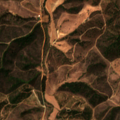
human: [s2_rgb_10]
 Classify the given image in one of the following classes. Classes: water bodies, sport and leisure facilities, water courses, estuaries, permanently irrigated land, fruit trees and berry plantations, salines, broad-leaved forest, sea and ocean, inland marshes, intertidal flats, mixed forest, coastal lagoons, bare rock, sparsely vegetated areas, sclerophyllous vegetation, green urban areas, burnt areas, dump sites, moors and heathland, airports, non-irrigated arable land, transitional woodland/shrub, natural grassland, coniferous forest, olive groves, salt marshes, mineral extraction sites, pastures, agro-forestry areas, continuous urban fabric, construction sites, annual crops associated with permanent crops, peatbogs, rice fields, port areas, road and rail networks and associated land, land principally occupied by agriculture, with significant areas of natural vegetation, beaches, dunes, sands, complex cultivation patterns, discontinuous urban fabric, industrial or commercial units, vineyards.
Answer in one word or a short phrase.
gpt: land principally occupied by agriculture, with significant areas of natural vegetation, sclerophyllous vegetation, transitional woodland/shrub